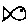
Label: fish